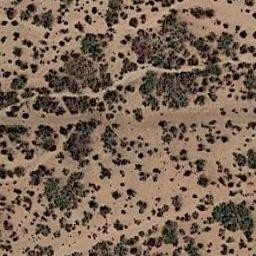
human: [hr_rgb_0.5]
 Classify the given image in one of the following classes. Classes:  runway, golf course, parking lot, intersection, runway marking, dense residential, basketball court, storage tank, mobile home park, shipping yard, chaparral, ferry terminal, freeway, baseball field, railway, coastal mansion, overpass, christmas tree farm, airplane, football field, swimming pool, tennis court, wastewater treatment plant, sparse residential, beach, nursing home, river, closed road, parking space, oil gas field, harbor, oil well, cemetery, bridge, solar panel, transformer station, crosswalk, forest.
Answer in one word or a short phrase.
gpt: chaparral